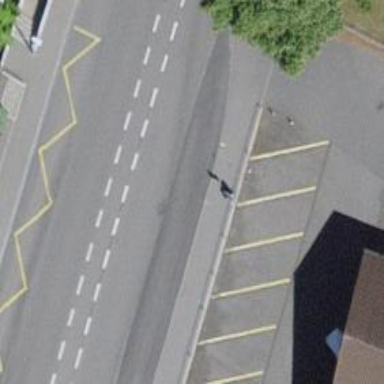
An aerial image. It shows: Bus stop with platform for public transport.